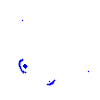
Particle: kaon